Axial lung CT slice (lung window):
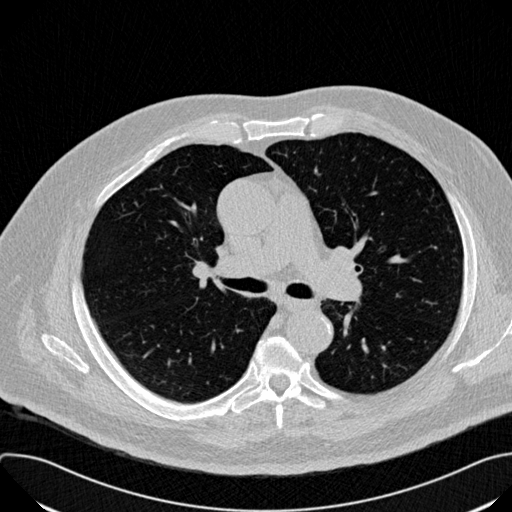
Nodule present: no